Question: How could you calculate the value of y = [10 30 60], in the graph to obtain its value of x, some reference of how to apply a code?
'''
x = [63 50 38 26.5 19 13.2 9.5 4.75 2.36 1.18 0.6 0.3 0.15 0.01];
y = [100 100 92 18 1 0 0 0 0 0 0 0 0 0];
z=max (x);
l=min (x);
xq1 = -l:0.5:z;
p = pchip(x,y,xq1);
semilogx(x,y,'ob',xq1,p,'-r');
hold on
grid on;
xlim([0.01 100])
ylim([0 100])
legend('Curva','Linea')
'''
Example:

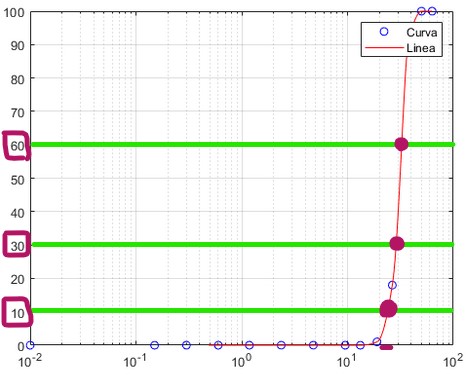
Answer: so If I get it right you want 'x = f(y)' for some x ordered descending polyline?
1. find line segment that covers your y simply loop through all line segments and find all that complies one of these: y[i]<= y < y[i-1]
y[i]>= y > y[i-1]
2. interpolate the x position for simplest use linear interpolation: x = x[i] + (x[i-1]-x[i])*(y-y[i])/(y[i-1]-y[i])
If you need use higher degree interpolations ...
so for example let 'y=10' then 'i=4' because:
'''
1 < 10 < 18
'''
so:
'''
x = x[i] + (x[i-1]-x[i])*(y-y[i])/(y[i-1]-y[i])
x = 19 + ( 26.5 - 19 )*(10- 1 )/( 18 - 1 )
x = 19 + 7.5*9/17
x = 19 + 3.9705882352941176470588235294118
x = 22.970588235294117647058823529412
'''